Question: Please take a look at my TPL Dataflow network scheme below.
There are a list of URLs, a number of Load blocks and a Parse block.
Load blocks load HTML pages with different proxy servers and all of them linked to Parse block where CPU-bound work happens. If there were an exception during page loading, URL adds back to list.
I post URLs to Load blocks with a hand-made cycle (on pic).
My question: Is there any block type, that can help with choosing Load block to post URLs to instead my hand-made cycle? For example it will post URLs to first Load clock with .InputCount <=2.
And one more. Proxy server can become unavailable during Dataflow execution. I think if I place a BufferBlock instead URLs List, then I will be able to dynamically unlink LoadBlocks with dead proxy from this BufferBlock if there is such ability. So is there a way to dynamically unlink blocks from network?

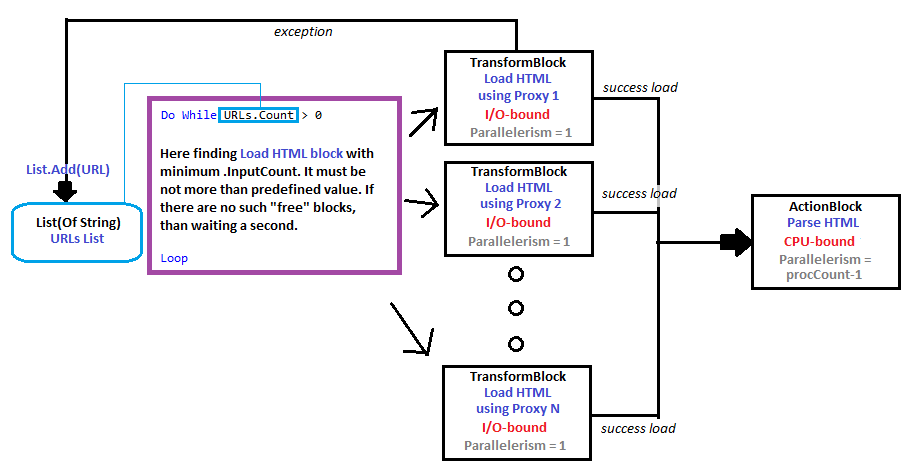
Answer: > Is there any block type, that can help with choosing Load block to post URLs to instead my hand-made cycle? For example it will post URLs to first Load clock with .InputCount <=2.
What you can do is to have a single 'BufferBlock' that is linked to all the load blocks. You would then set 'BoundedCapacity' of the load blocks to something like 3 (1 item being processed + 2 in the input and output queues). With this setup, items will wait in the 'BufferBlock' until space becomes available in one of the load blocks.
> is there a way to dynamically unlink blocks from network?
Yes, <URL>.